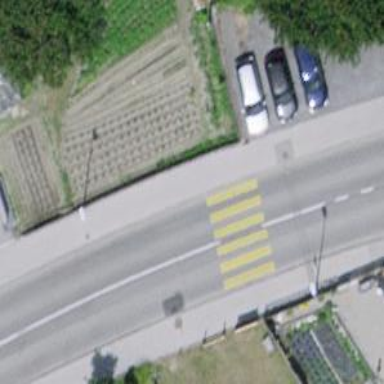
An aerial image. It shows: Marked zebra crossing on the road.